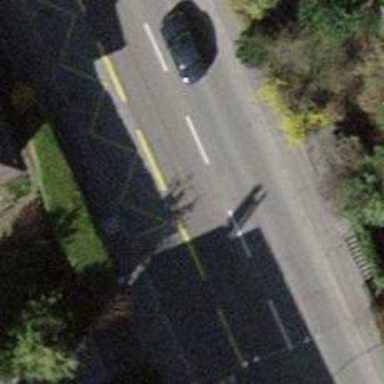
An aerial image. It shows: Trolleybus stop position for public transport.